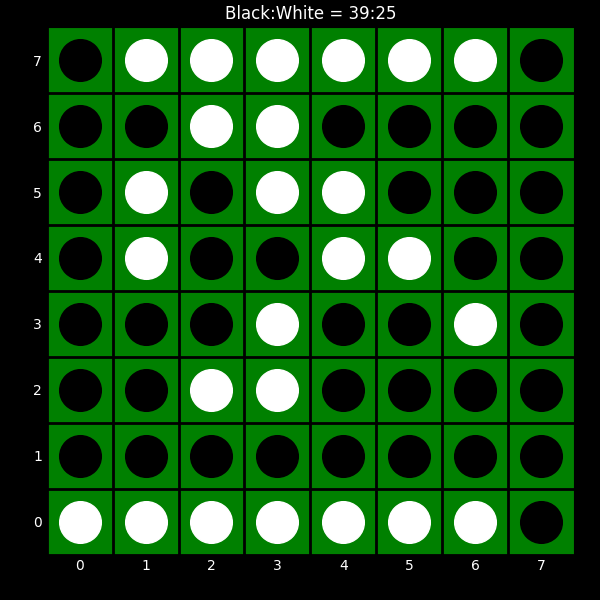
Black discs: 39
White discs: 25